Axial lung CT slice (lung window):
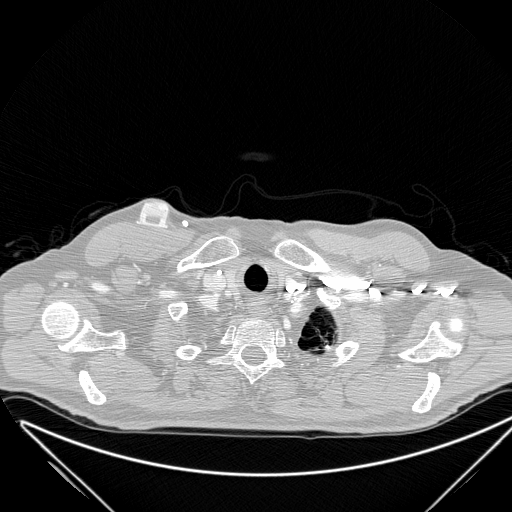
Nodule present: no